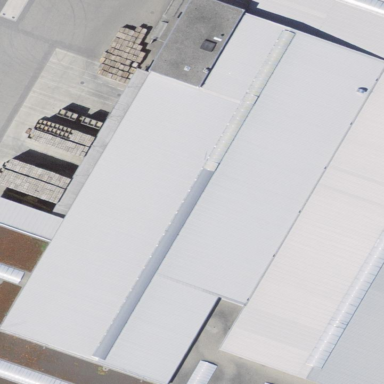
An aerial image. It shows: Industrial building.